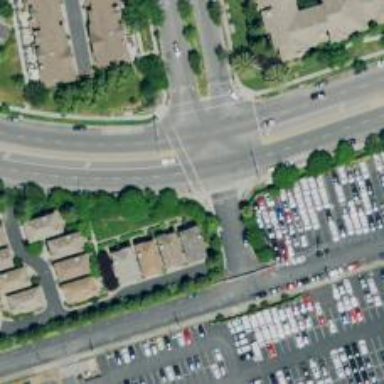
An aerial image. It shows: Solid stop line on the road.